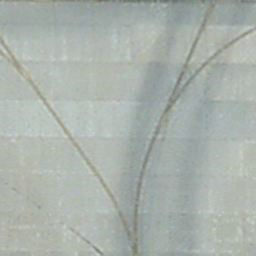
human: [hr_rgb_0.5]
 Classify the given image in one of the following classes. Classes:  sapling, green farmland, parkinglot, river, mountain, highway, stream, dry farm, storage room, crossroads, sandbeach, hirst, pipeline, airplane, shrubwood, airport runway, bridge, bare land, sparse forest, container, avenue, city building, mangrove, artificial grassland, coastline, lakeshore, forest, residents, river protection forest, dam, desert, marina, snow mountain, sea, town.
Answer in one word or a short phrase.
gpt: airport runway